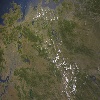
Label: land